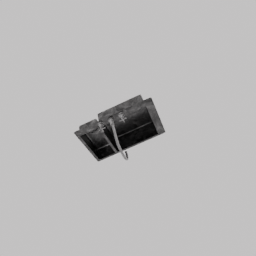
Label: appliances